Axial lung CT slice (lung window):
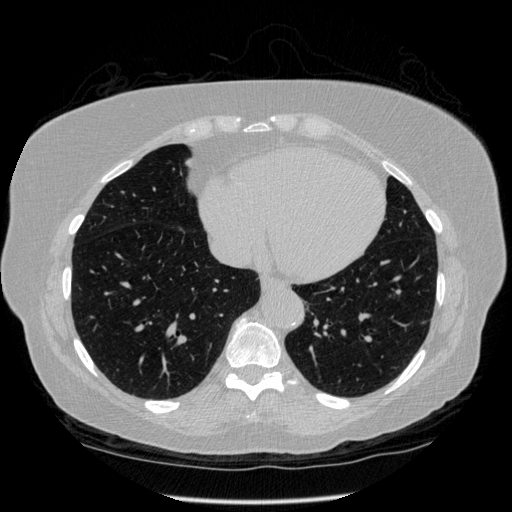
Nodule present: no